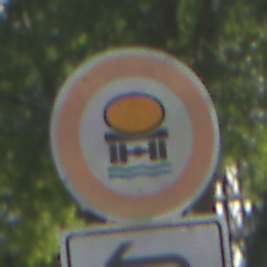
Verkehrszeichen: VerbotFahrzeugeWassergefaehrdenderLadung
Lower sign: RichtungsangabeDurchPfeile2
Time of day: MorningAfternoon
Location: Outdoor (Urban)
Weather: PartlyCloudy
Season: NotSpecified
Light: Natural